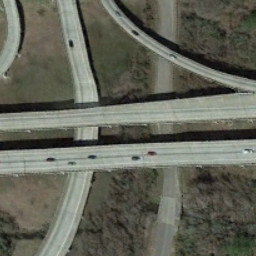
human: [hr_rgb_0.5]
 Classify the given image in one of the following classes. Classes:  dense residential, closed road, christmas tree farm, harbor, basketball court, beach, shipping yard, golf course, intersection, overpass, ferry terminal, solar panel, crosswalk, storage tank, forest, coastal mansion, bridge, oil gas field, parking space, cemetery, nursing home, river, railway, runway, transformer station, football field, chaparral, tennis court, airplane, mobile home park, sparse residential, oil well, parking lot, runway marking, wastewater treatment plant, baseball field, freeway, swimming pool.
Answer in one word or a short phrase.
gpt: overpass